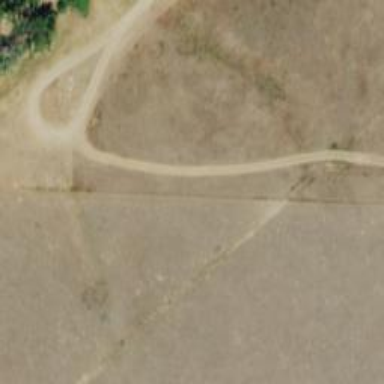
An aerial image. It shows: Track road with grade3 tracktype.